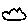
Label: cloud